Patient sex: F
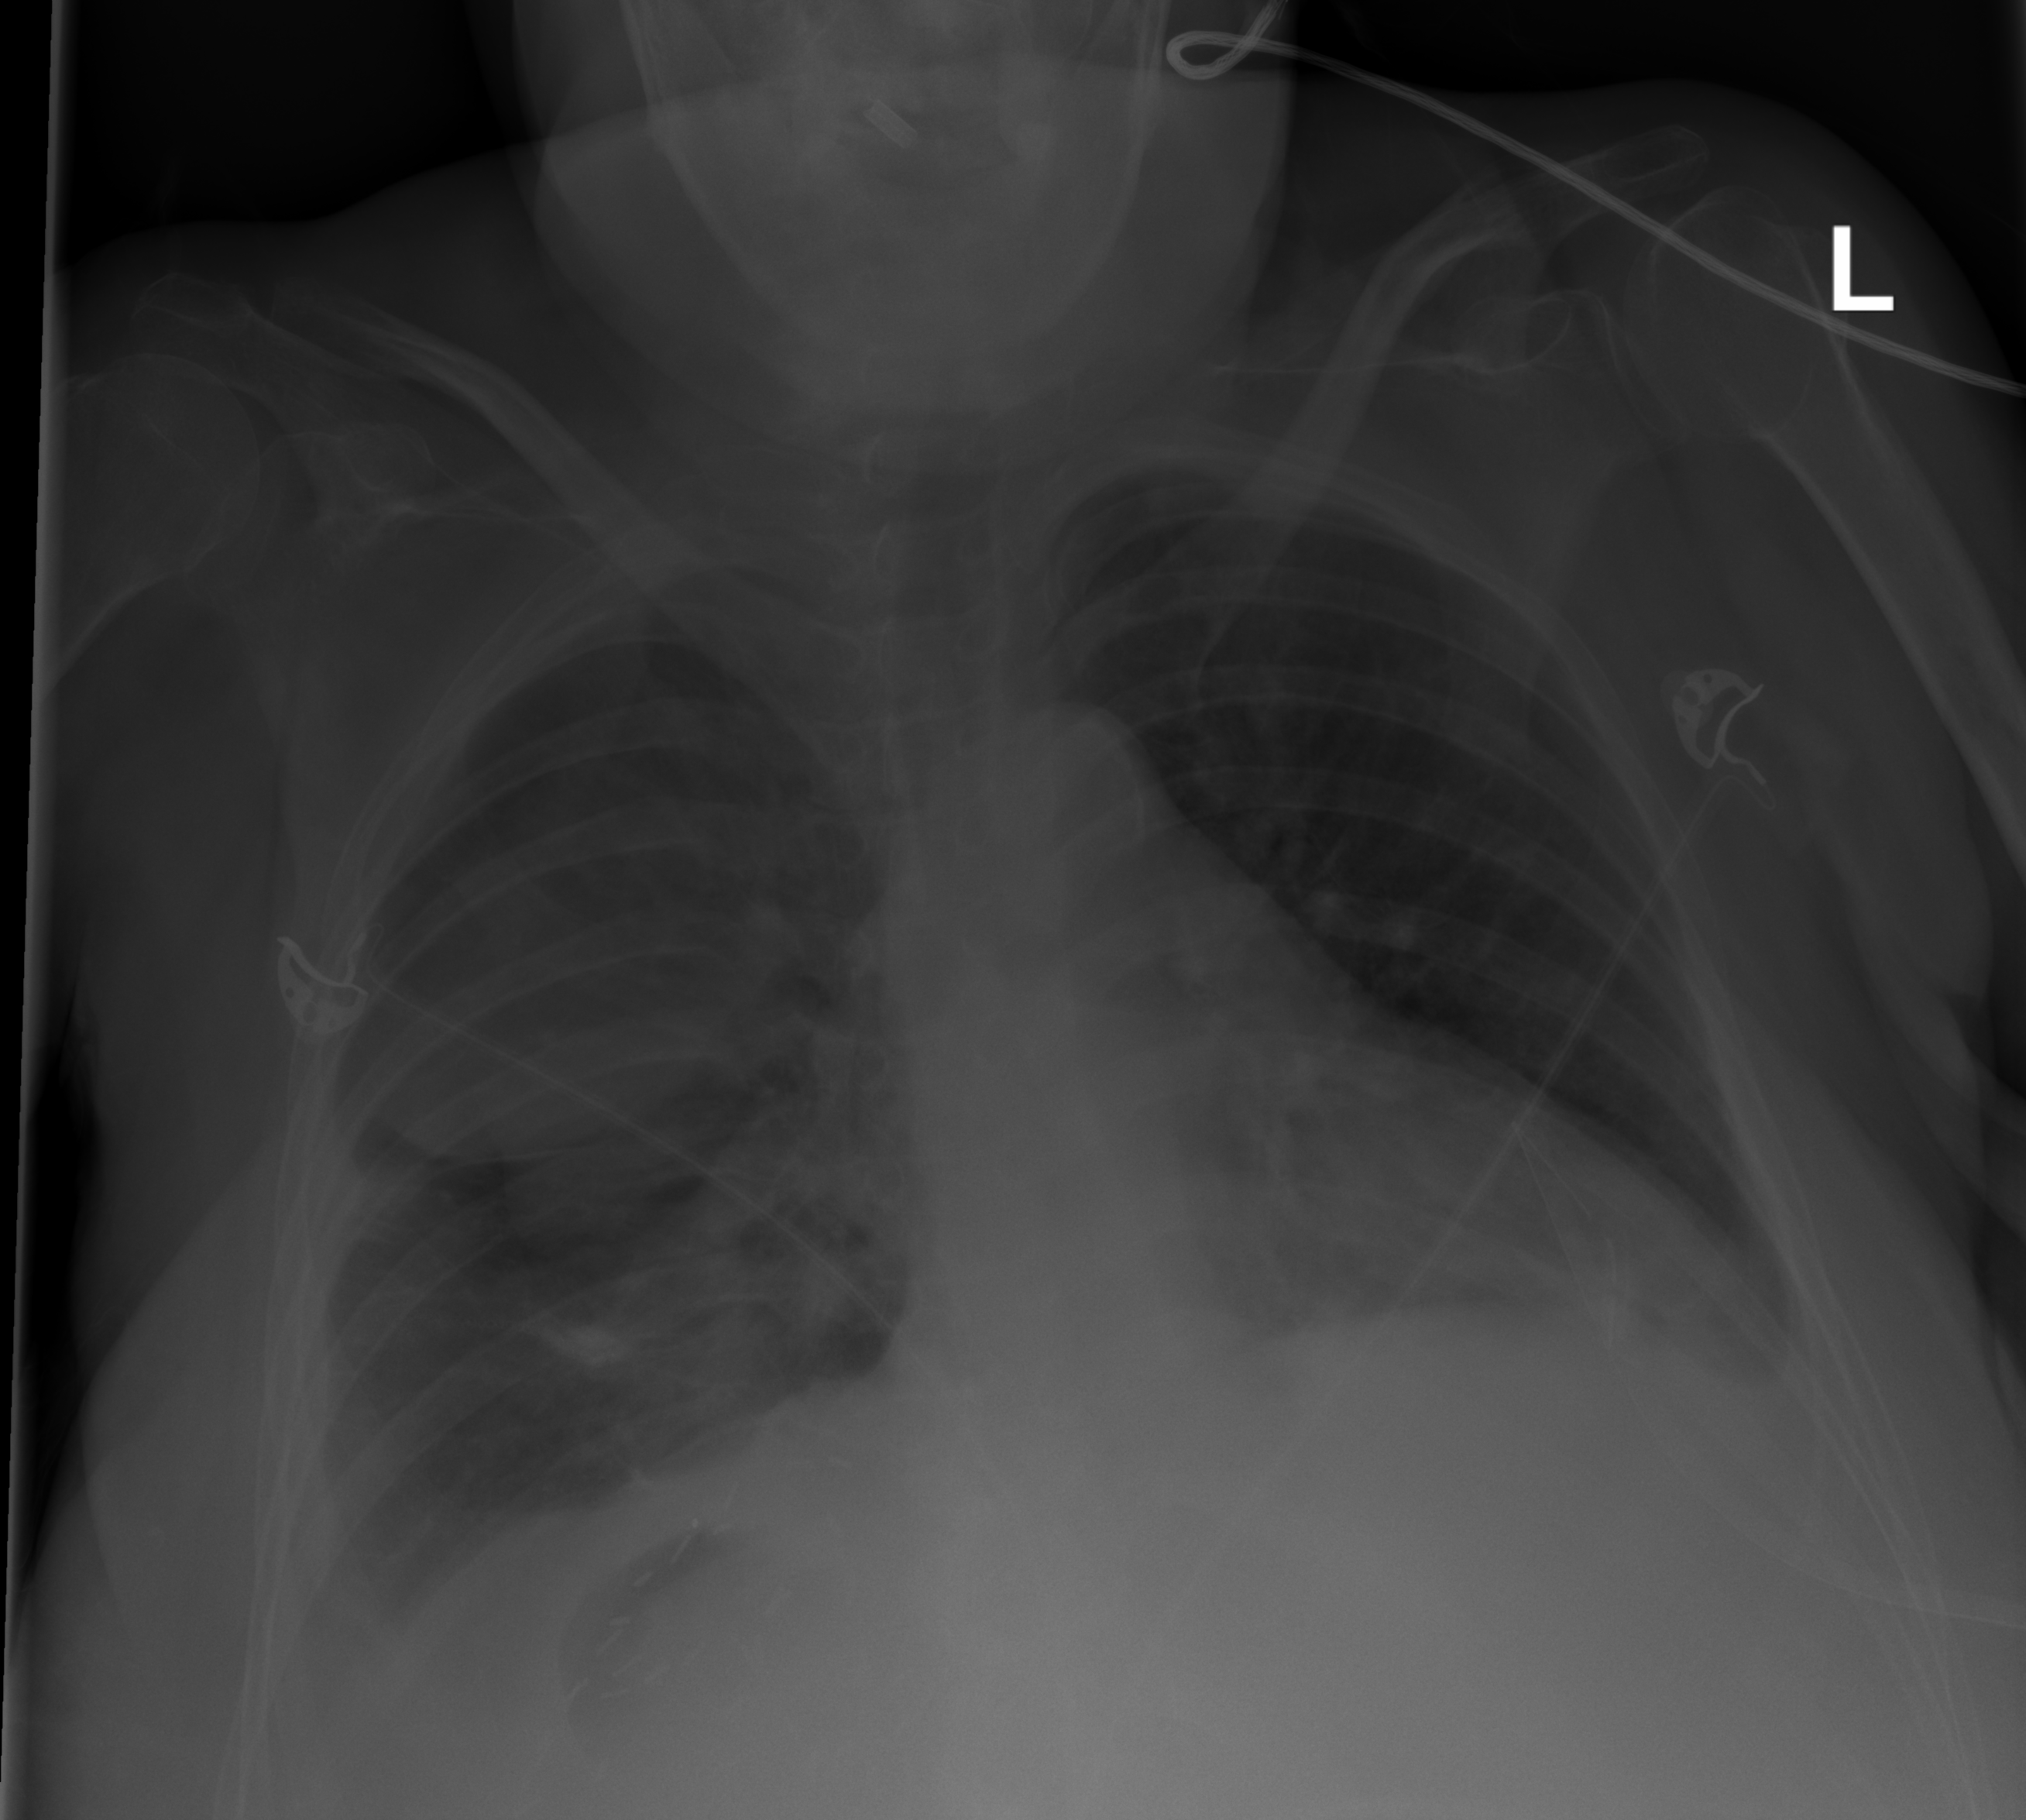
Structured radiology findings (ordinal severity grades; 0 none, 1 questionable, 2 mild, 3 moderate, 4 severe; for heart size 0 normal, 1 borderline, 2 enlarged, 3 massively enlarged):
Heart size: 3
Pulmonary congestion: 0
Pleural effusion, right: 3
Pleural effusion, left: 2
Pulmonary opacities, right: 0
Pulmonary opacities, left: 0
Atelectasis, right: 3
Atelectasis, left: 2